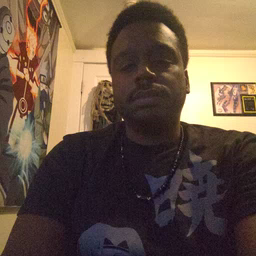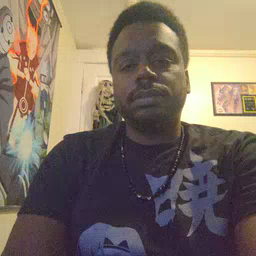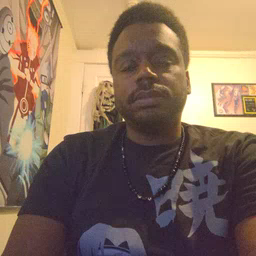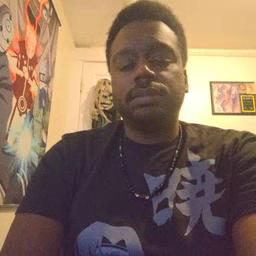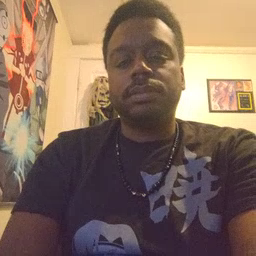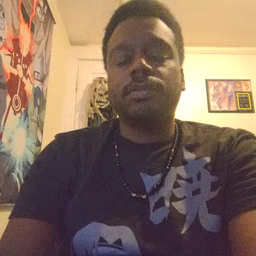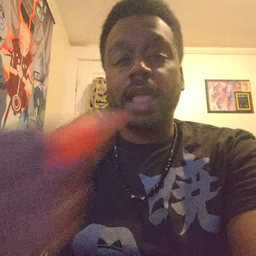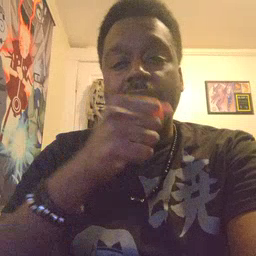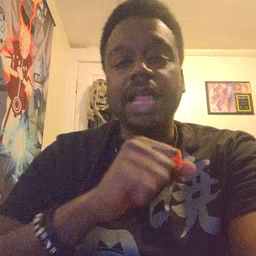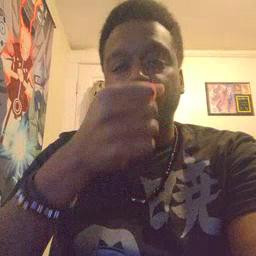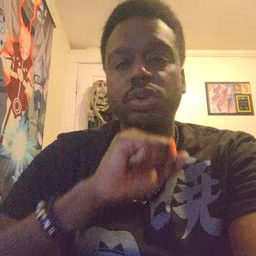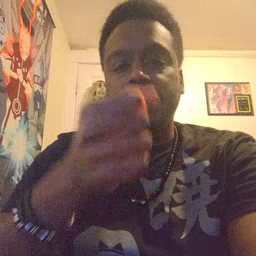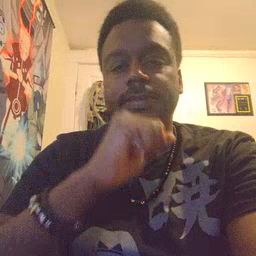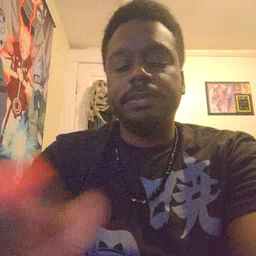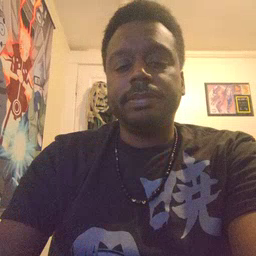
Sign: icecream